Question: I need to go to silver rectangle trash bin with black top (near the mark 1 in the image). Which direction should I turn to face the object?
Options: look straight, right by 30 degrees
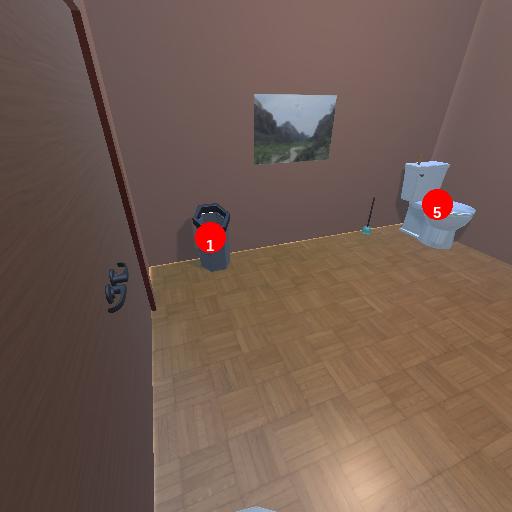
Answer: look straight